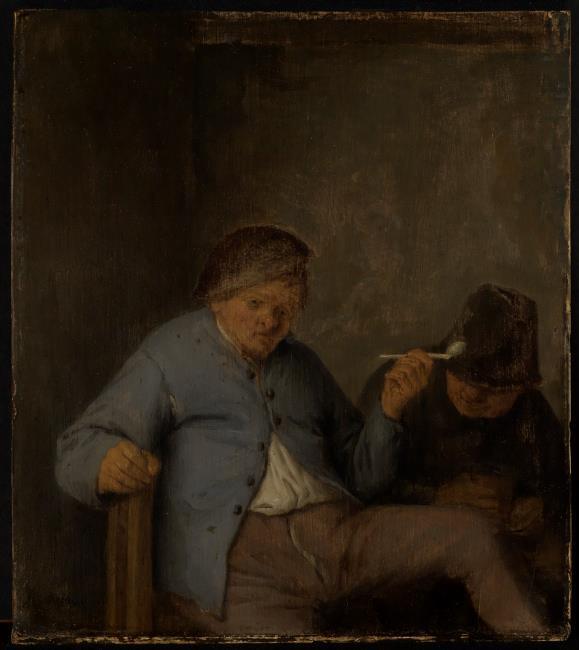
Title: The Smoker
Artist: Adriaen van Ostade
Earliest date: 1655
Latest date: 1660
Genre: painting
Iconography: Tobacco
Keywords: genre, interior view, man, smoking a pipe, pipe, chair